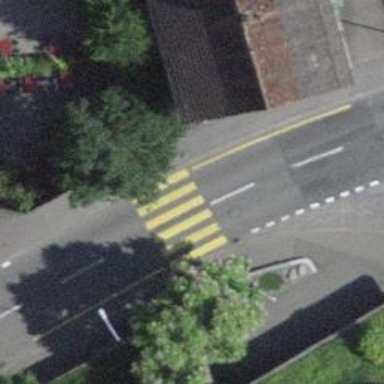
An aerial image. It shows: Uncontrolled zebra crossing on the road.